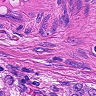
Metastatic tissue present: yes